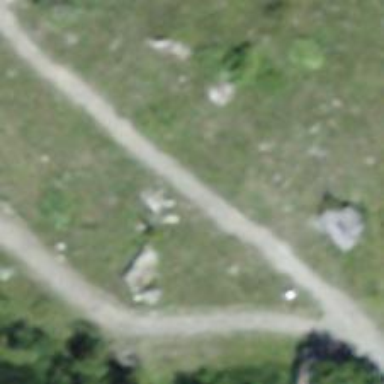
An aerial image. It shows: Unpaved footway.